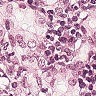
Metastatic tissue present: yes